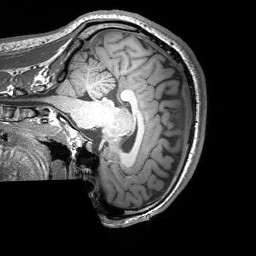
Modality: T1w
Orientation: sagittal